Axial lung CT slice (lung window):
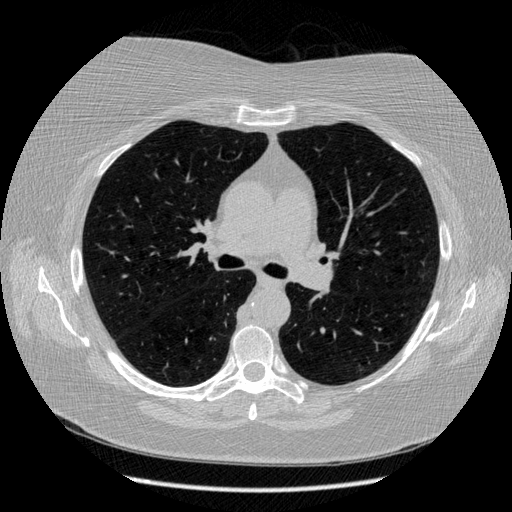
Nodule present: no